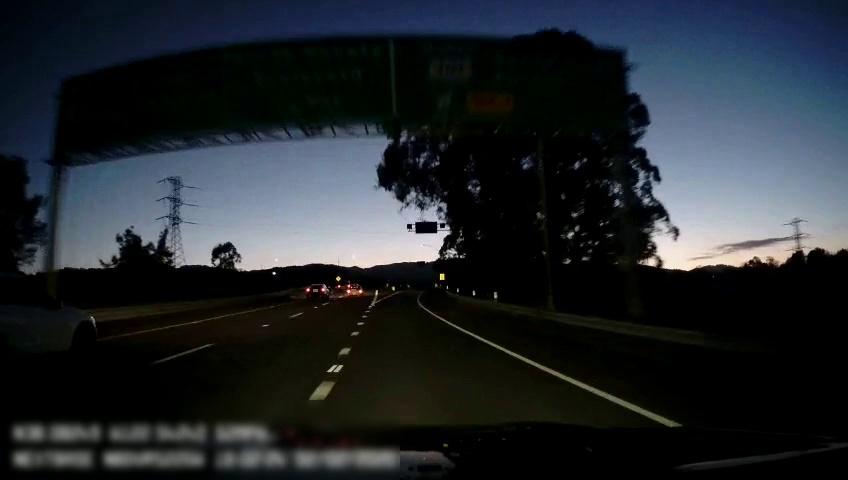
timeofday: Dusk/Dawn/Twilight
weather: Other
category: Drivable Space
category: Vehicles | Car
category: Vehicles | Car
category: Vehicles | SUV
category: Lanes | Alternate Lane
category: Lanes | Current Lane
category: Lanes | Alternate Lane
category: Lanes | Alternate Lane
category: Lanes | Alternate Lane
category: Traffic | Signs
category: Traffic | Signs
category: Traffic | Signs